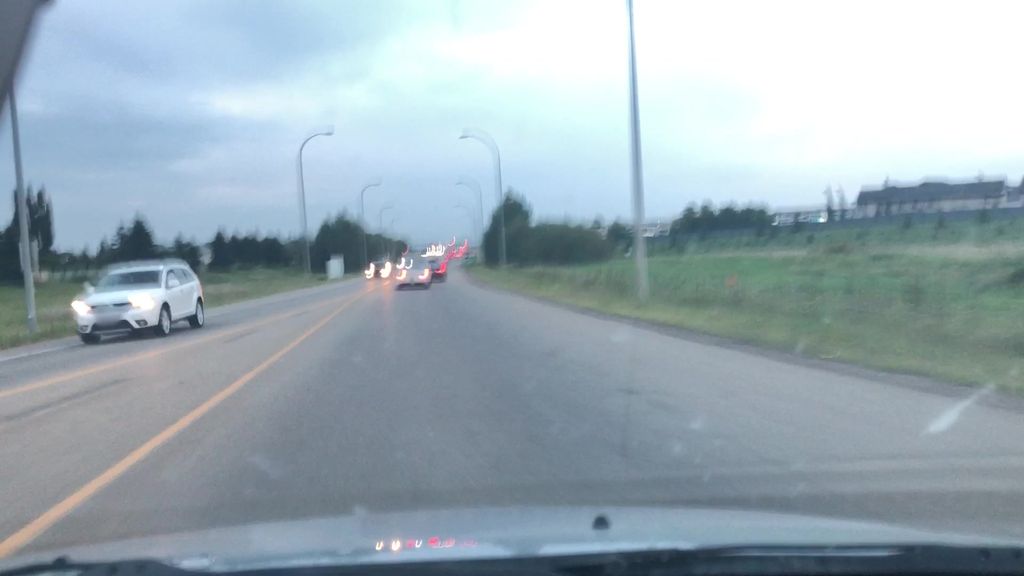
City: edmonton